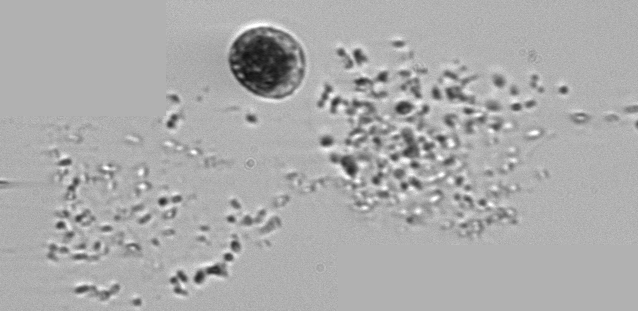
Label: Phaeocystis_debris